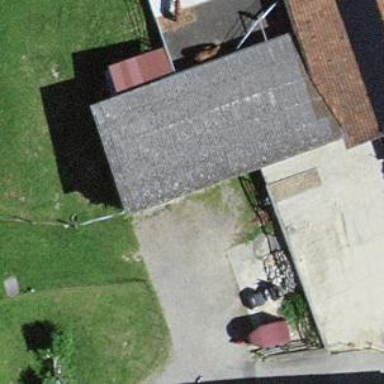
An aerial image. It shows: Barn.